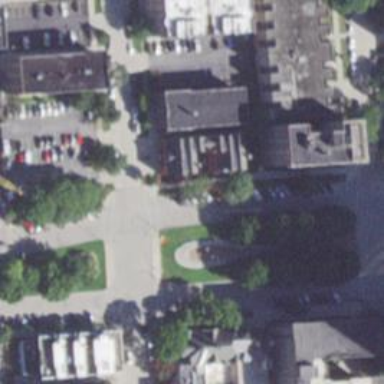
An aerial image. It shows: Traffic island located on footway.